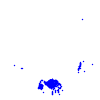
Particle: electron